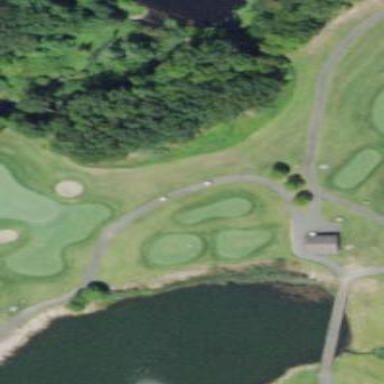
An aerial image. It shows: Rough area on grassy golf course.